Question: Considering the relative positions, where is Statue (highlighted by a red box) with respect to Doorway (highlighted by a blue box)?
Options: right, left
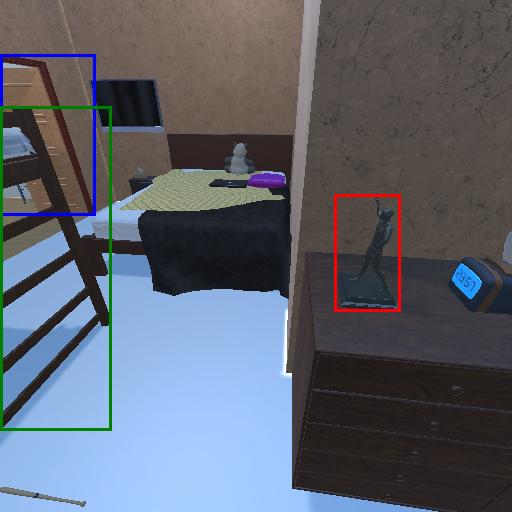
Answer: right